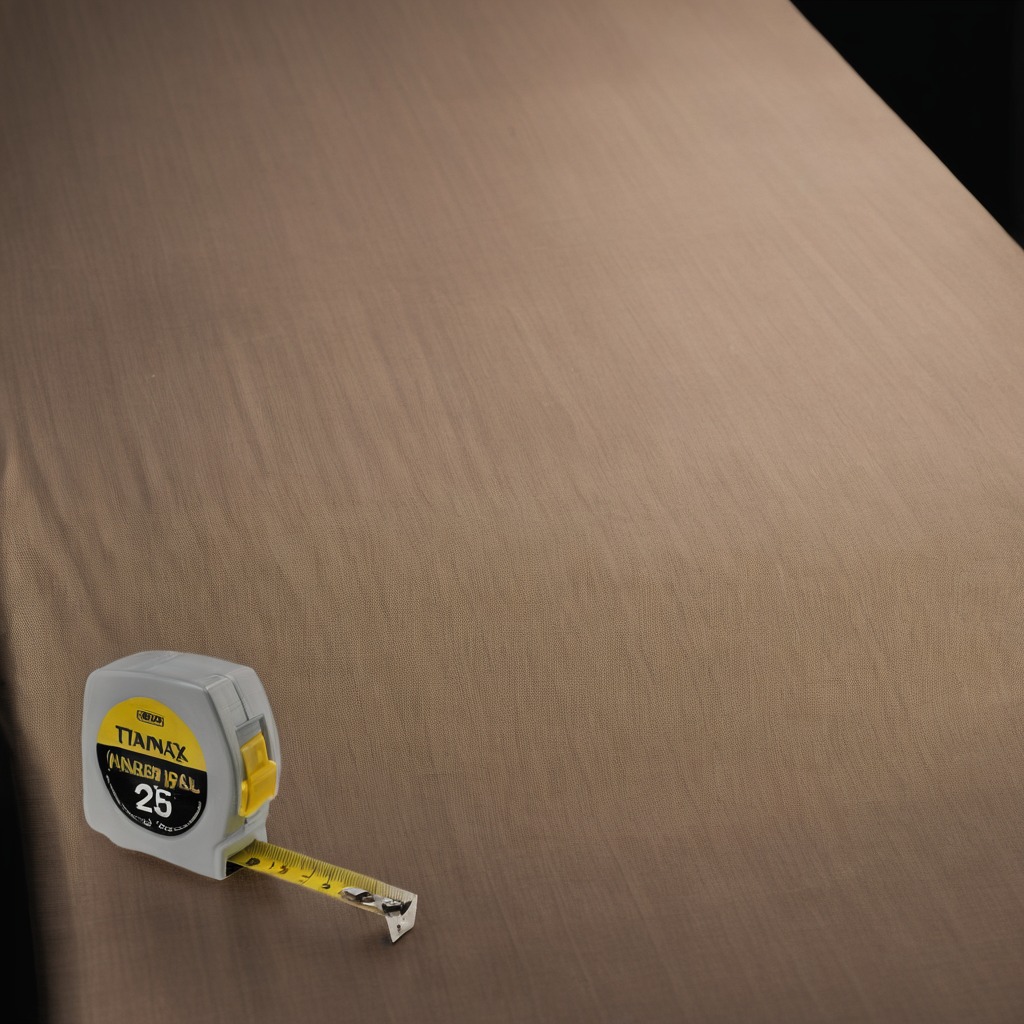
A measuring tape lying on the wooden table inside a workshop at night